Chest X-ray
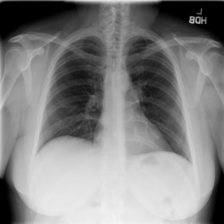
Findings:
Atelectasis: negative
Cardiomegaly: negative
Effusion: negative
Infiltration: negative
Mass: negative
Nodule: negative
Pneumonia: negative
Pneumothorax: negative
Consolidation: negative
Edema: negative
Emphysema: negative
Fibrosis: negative
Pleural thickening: negative
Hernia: negative